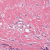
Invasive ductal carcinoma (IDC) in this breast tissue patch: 1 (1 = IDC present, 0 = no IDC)